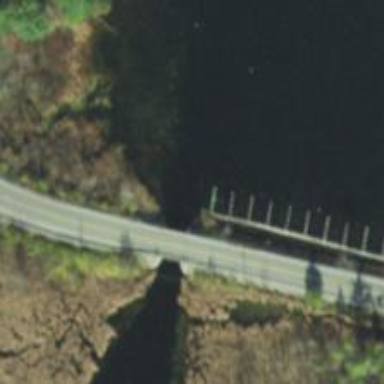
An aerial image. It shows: Primary highway on asphalt bridge.